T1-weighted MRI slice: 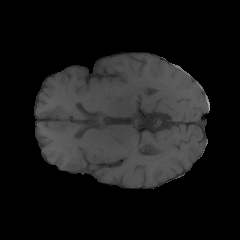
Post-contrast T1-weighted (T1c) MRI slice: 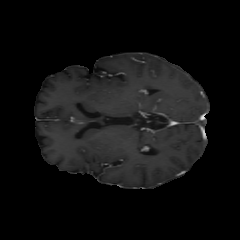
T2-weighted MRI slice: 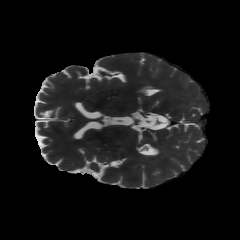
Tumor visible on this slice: yes